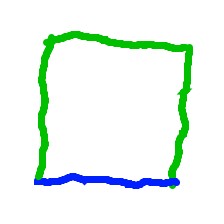
Shape: square